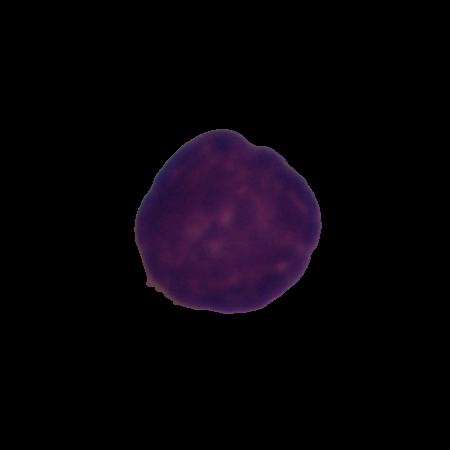
Label: healthy